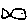
Label: fish